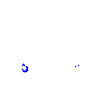
Particle: kaon